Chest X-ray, PA view. Patient: 56 years old, sex M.
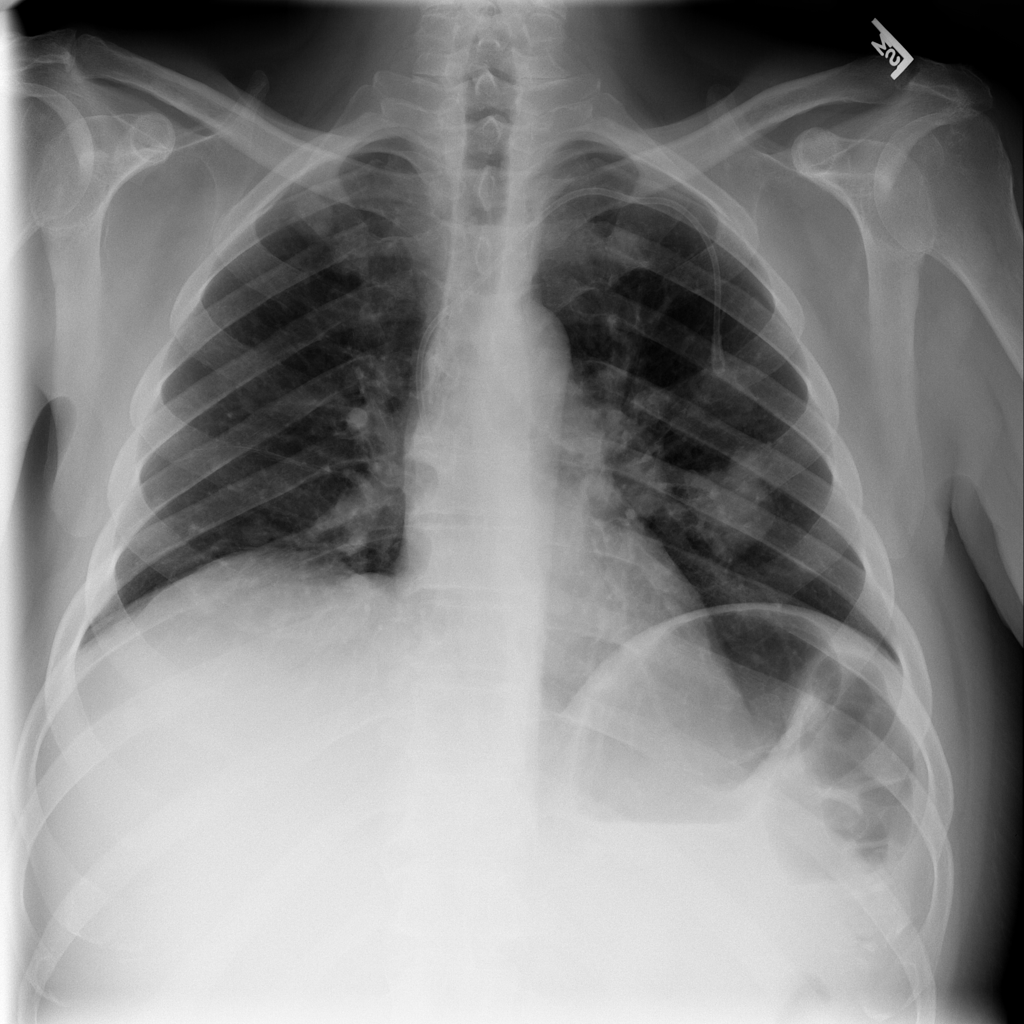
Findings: No Finding